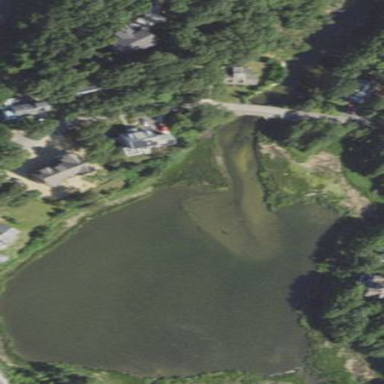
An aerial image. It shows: Tidal water body.